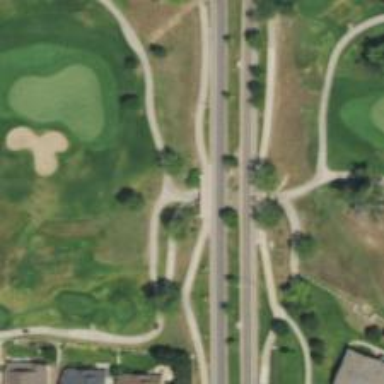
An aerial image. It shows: Path designated for golf carts.